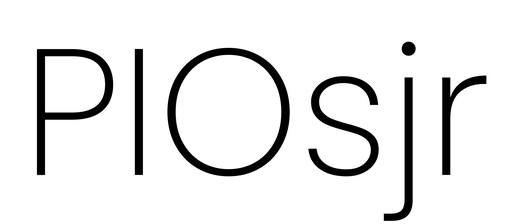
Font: Poppins-ExtraLight